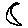
Label: moon